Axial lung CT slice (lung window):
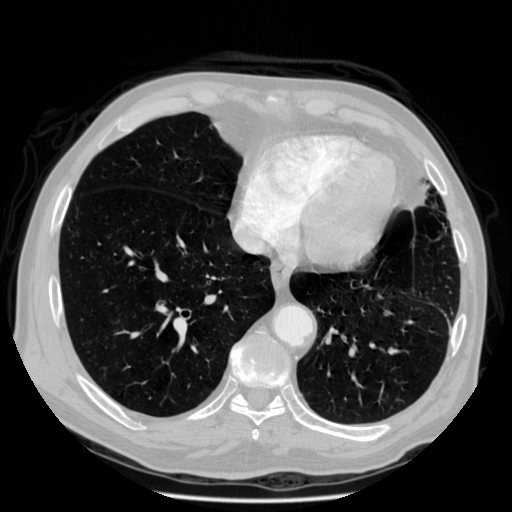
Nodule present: no